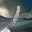
Label: 1